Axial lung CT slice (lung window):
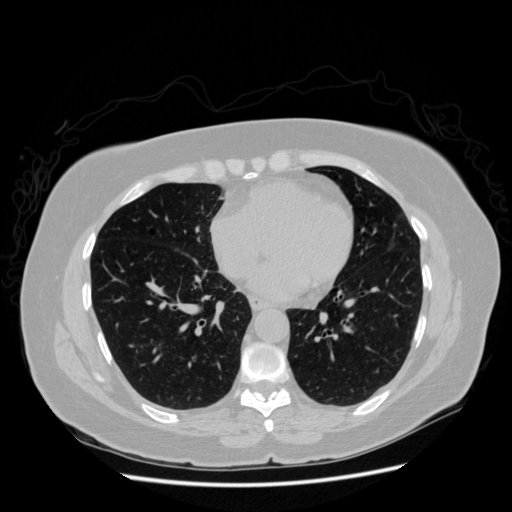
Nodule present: no